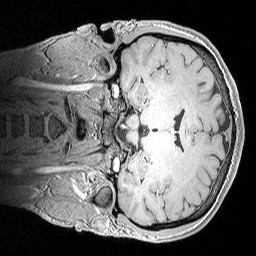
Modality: MP2RAGE
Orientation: coronal
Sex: male
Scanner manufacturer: siemens
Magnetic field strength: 3 T
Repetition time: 5 s
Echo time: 0.00292 s